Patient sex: M
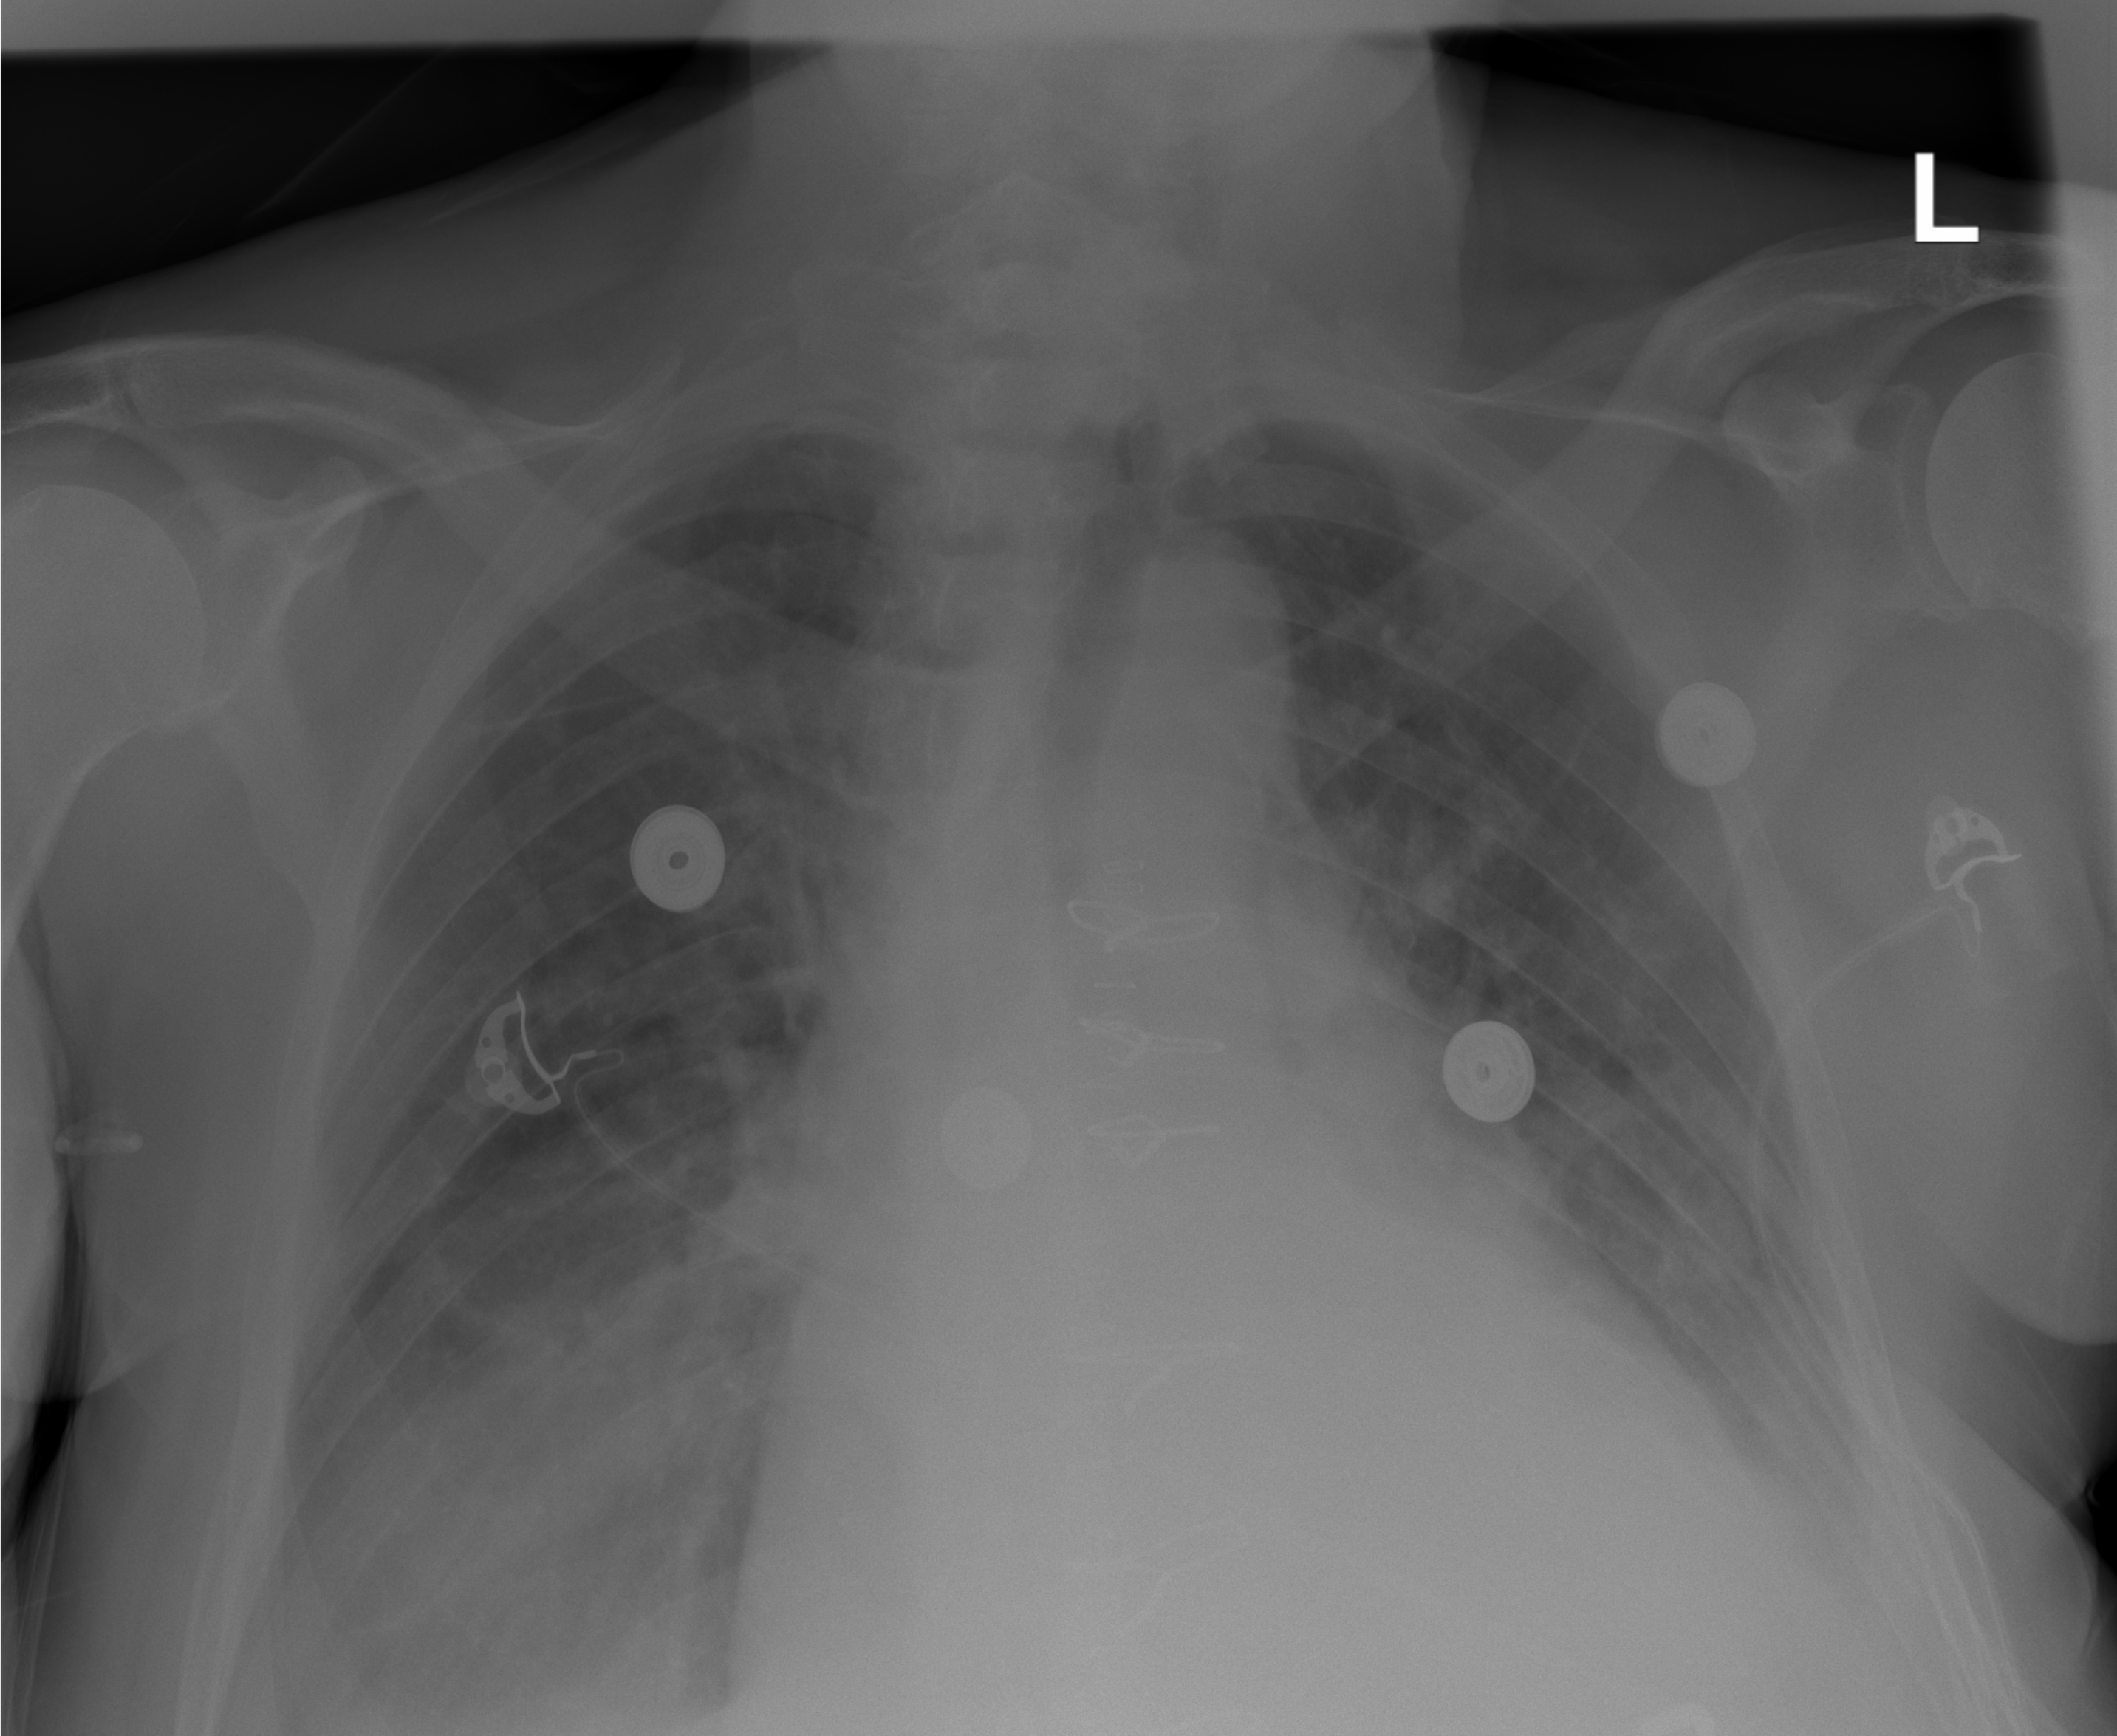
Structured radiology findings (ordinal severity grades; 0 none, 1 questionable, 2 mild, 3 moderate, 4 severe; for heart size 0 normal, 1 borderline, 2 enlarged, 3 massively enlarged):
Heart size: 2
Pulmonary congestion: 1
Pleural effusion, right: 2
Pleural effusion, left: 2
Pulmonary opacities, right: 1
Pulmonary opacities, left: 0
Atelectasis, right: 2
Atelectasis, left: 2